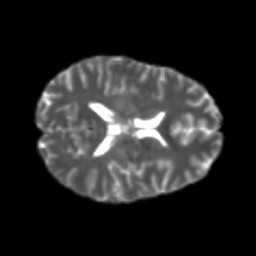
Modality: T2w
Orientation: axial
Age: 23
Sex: female
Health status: healthy
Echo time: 0.074 s